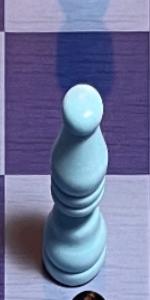
Label: Bishop_White